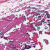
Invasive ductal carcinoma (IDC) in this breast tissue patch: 0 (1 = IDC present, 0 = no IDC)